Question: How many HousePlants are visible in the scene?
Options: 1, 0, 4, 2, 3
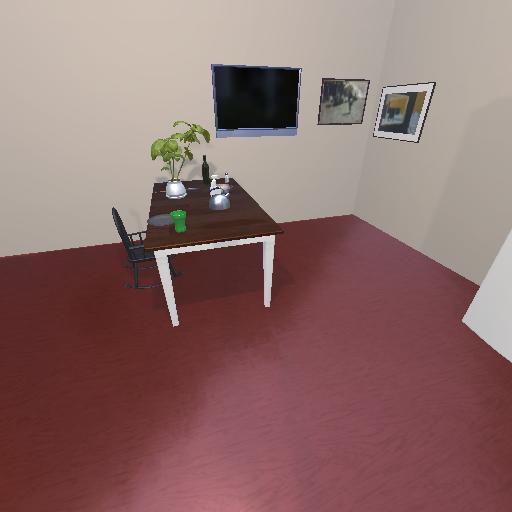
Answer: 1